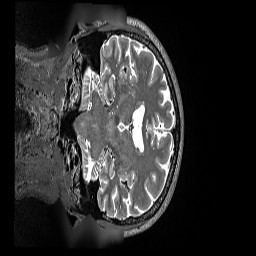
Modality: T2w
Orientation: coronal
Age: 70
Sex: female